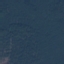
Land use / land cover class: Forest